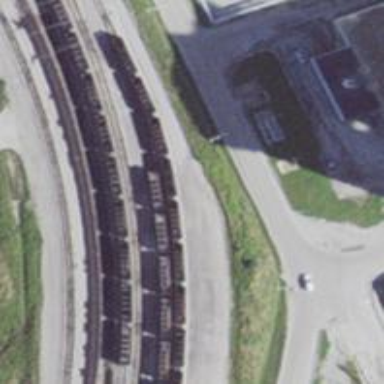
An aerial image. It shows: Railway yard in service.